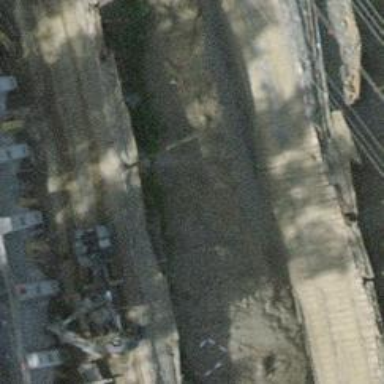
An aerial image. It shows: Asphalt trunk motorway.